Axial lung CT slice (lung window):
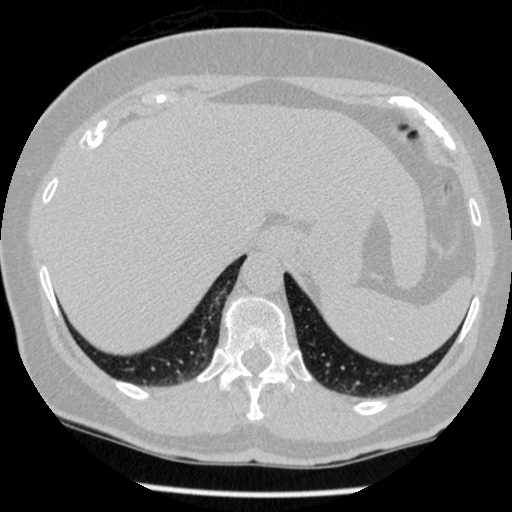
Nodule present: no